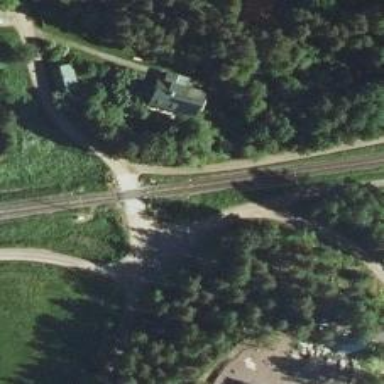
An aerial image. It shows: Level crossing with lights and saltire markings.